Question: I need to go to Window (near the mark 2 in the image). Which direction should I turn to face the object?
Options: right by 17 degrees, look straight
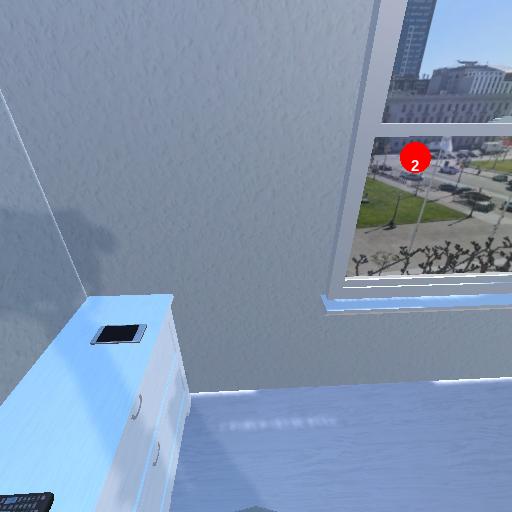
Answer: right by 17 degrees